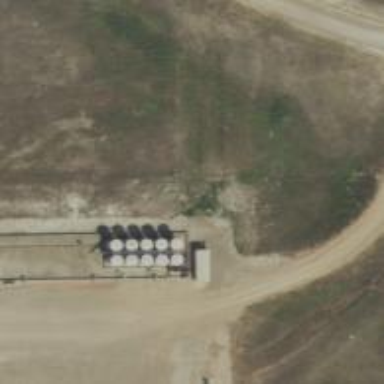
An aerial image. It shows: Storage tank with man-made structure.